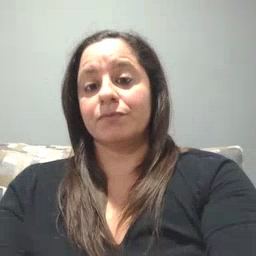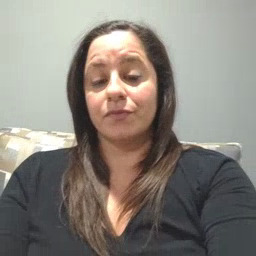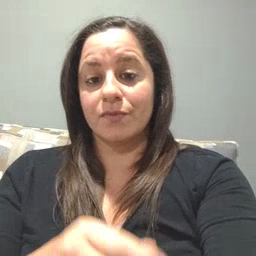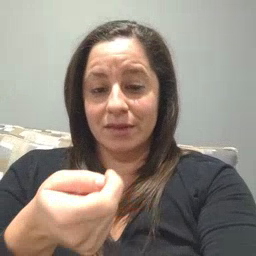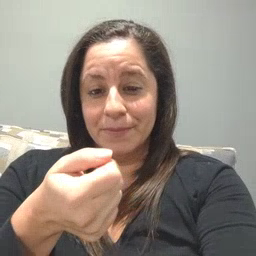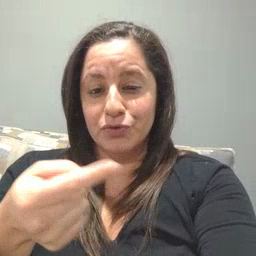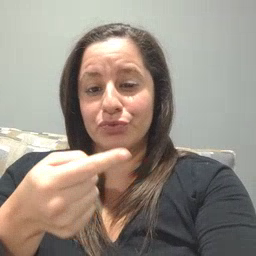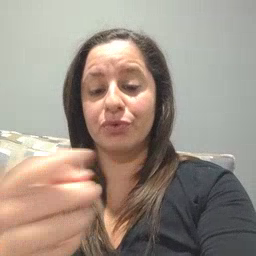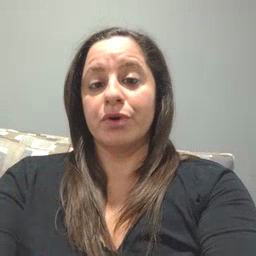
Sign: owie